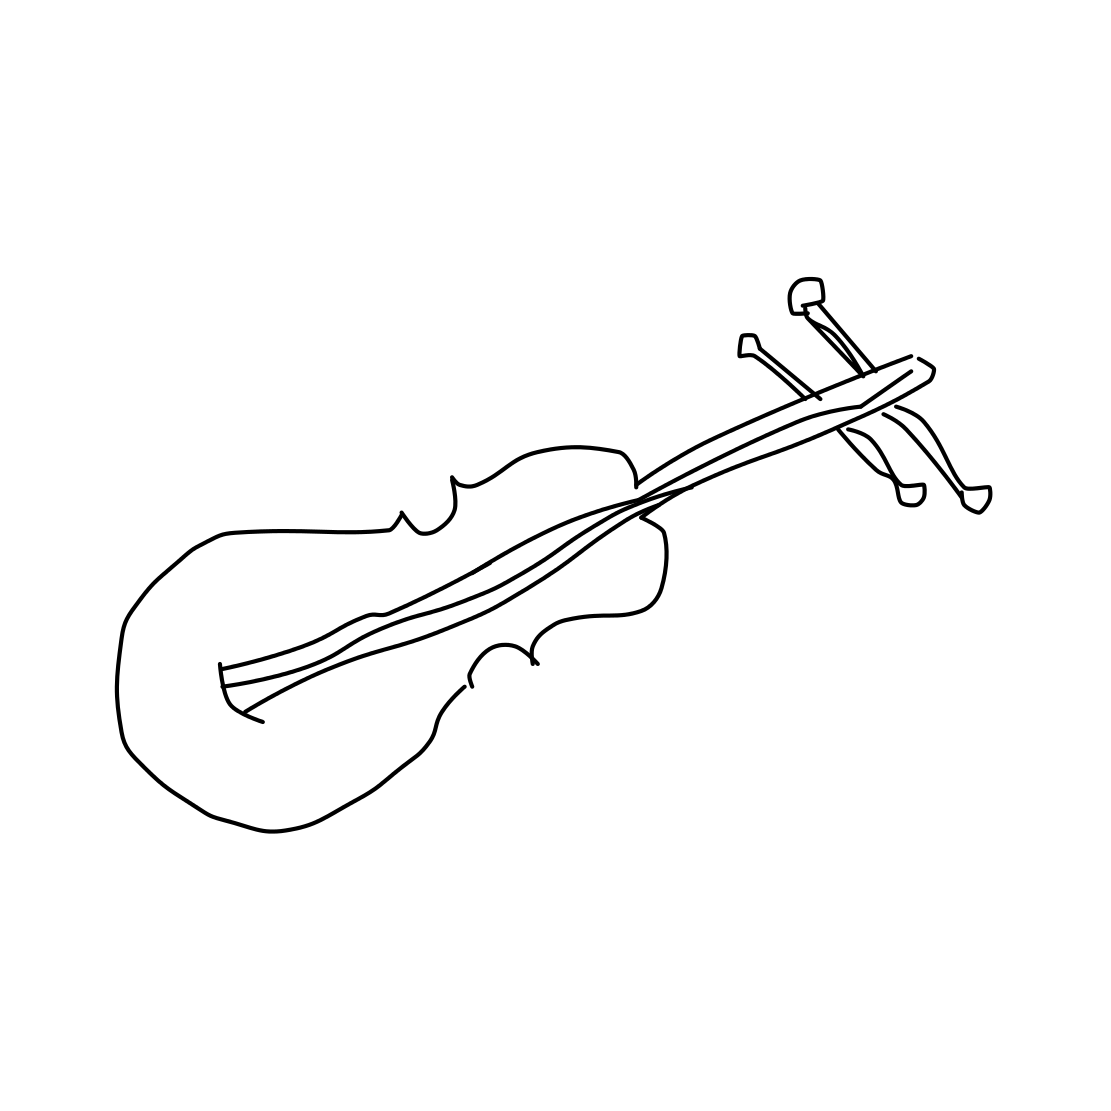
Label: violin